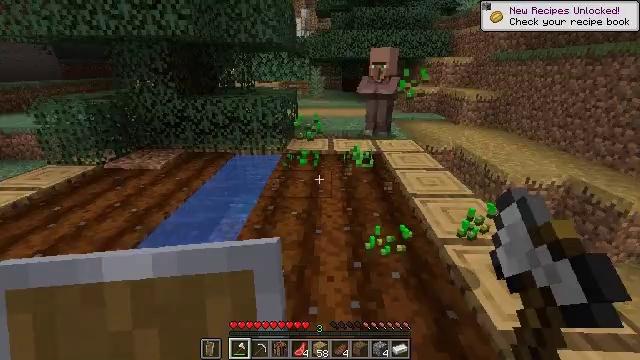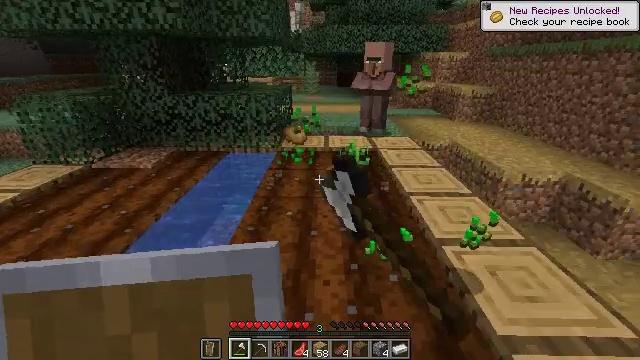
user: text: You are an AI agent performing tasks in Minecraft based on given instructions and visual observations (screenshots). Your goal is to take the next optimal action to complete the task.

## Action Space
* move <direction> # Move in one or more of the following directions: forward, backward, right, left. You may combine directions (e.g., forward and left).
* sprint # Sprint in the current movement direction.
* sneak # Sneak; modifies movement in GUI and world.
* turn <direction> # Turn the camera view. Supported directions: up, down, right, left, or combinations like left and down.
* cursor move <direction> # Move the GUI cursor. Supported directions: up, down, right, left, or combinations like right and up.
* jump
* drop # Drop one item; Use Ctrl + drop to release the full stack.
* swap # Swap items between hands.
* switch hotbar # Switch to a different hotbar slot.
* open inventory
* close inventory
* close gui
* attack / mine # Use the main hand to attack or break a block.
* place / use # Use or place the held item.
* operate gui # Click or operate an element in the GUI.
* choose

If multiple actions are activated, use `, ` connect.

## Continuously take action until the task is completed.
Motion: motion action
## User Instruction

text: Get wheat from the farmland.
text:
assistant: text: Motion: move forward, turn right, attack / mine
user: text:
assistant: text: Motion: attack / mine